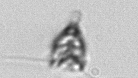
Label: Pyramimonas_longicauda